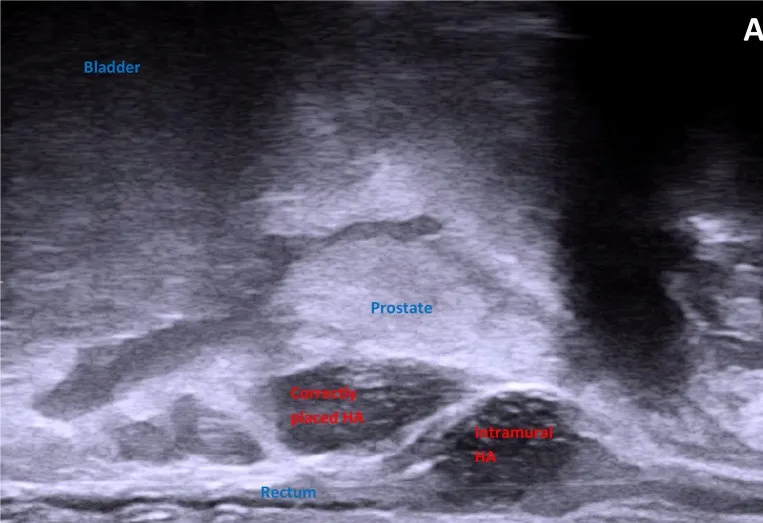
Intraoperative transrectal ultrasound images demonstrating. The misinjected HA in the rectal wall.
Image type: radiology (ultrasound)